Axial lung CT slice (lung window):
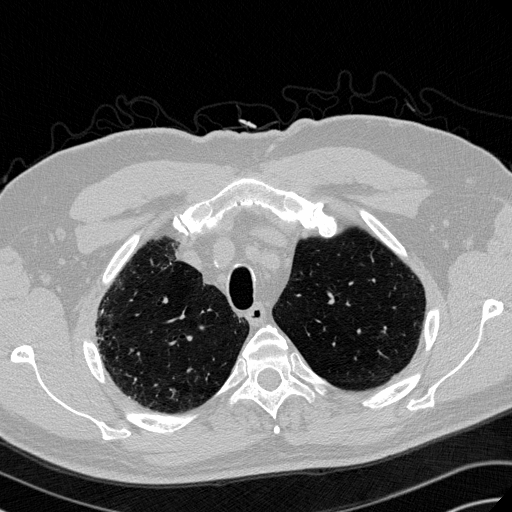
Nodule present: no